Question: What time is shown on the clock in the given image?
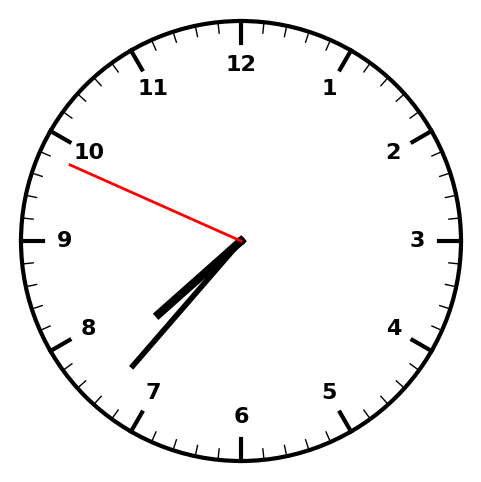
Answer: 07:36:49